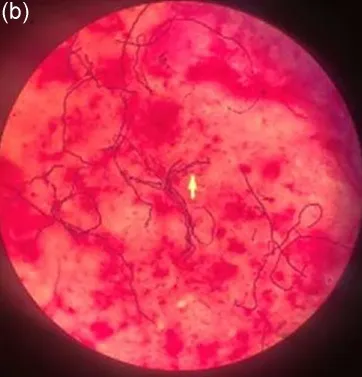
Microbiological examination of the joint aspiration. (b) S. Pyogenes in cocci short chains, under Gram staining. Their blue color indicates that they are Gram positive. Optical microscope with magnification x100.
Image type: pathology (gram)